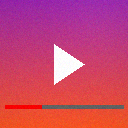
Screen state: on